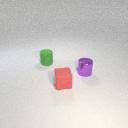
small purple metal cylinder behind small red rubber cube